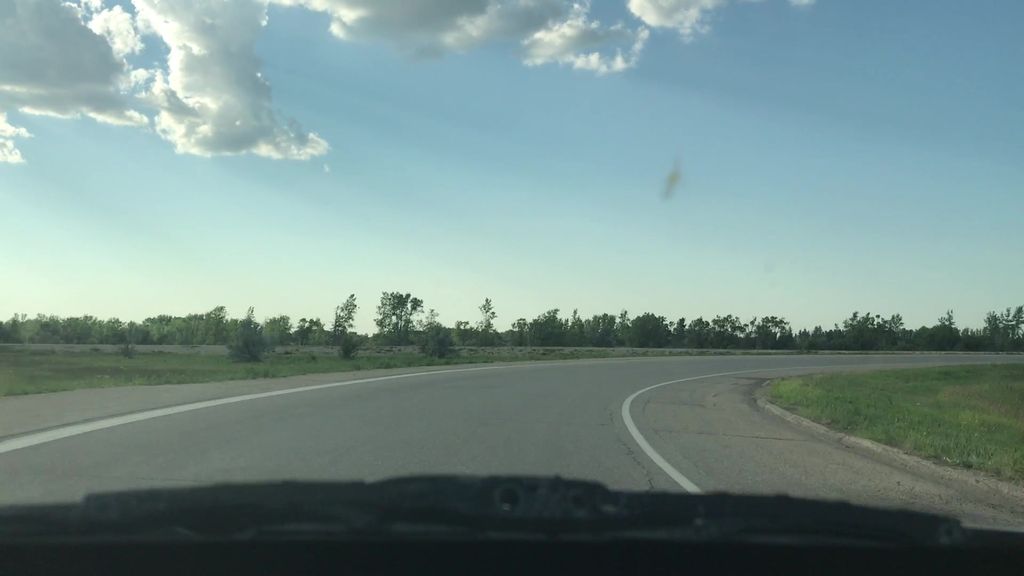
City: winnipeg